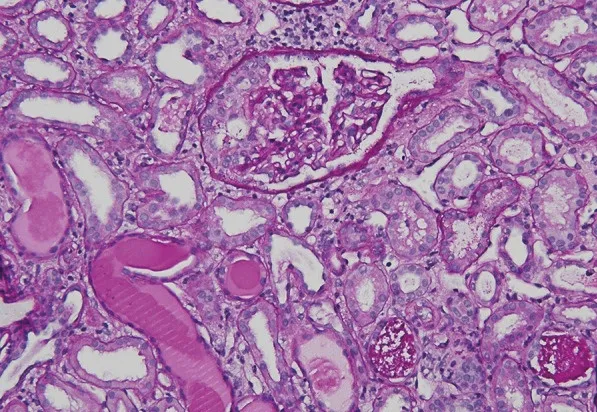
The glomerulus reveals features of collapsing glomerulopathy, with epithelial cell proliferation and collapse of underlying capillary walls. Tubules reveal flattening of the epithelium, distension of lumens, and focal intraluminal accumulation of cellular debris (periodic acid-Schiff stain, x 200).
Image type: pathology (pas)